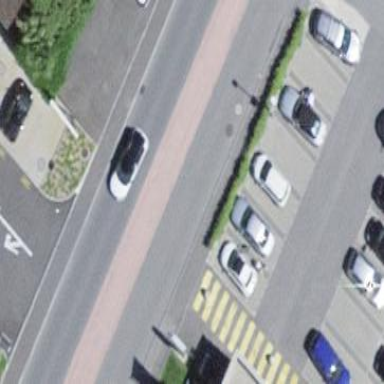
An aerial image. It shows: Parking space is available.